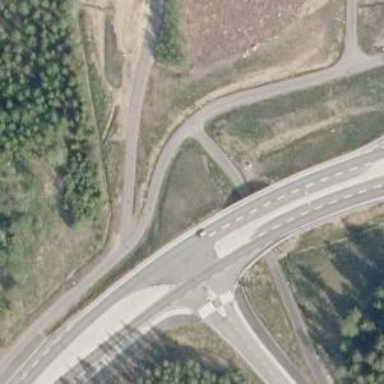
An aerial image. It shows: Asphalt cycleway.